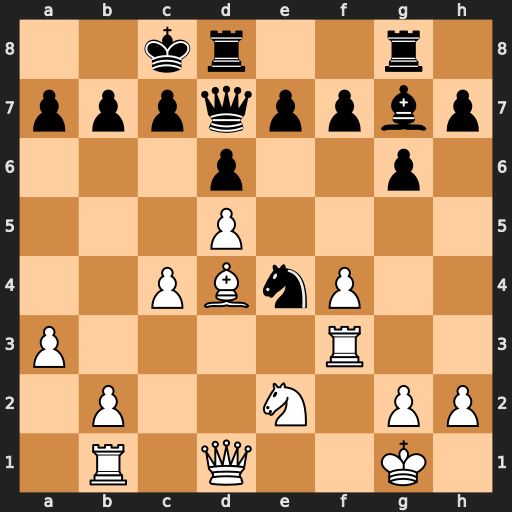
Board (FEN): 2kr2r1/pppqppbp/3p2p1/3P4/2PBnP2/P4R2/1P2N1PP/1R1Q2K1
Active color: w
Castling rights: -
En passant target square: -
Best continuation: Bxg7 Rxg7 Qd4 Nf6 Qxa7